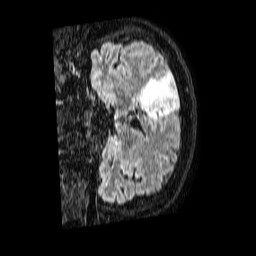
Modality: FLAIR
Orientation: coronal
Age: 60
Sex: female
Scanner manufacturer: philips
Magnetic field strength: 1.5 T
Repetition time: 4.8 s
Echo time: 0.3 s